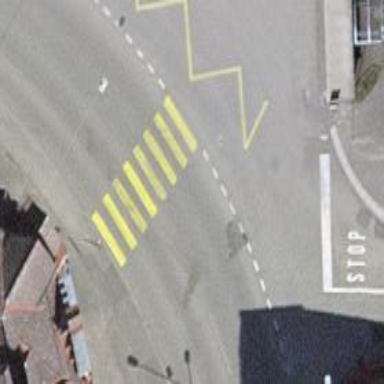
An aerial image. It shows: Uncontrolled road crossing.